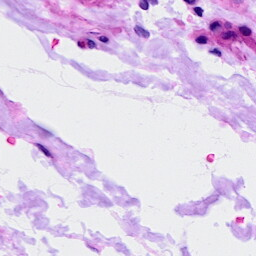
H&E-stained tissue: Ovarian